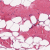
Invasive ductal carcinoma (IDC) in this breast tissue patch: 0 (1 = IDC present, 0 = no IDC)